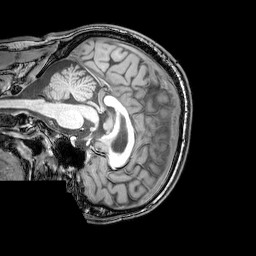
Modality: T1w
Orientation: sagittal
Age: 26
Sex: male
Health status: healthy
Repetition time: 0.081 s
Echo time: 0.037 s